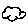
Label: cloud